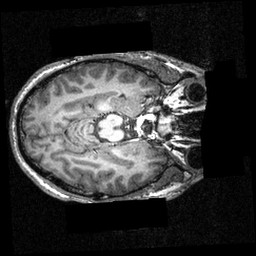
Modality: T1w
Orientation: axial
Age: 22
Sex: male
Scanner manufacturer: siemens
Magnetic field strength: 3.951 T
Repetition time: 1.5 s
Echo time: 0.00335 s